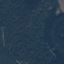
Land use / land cover: Forest